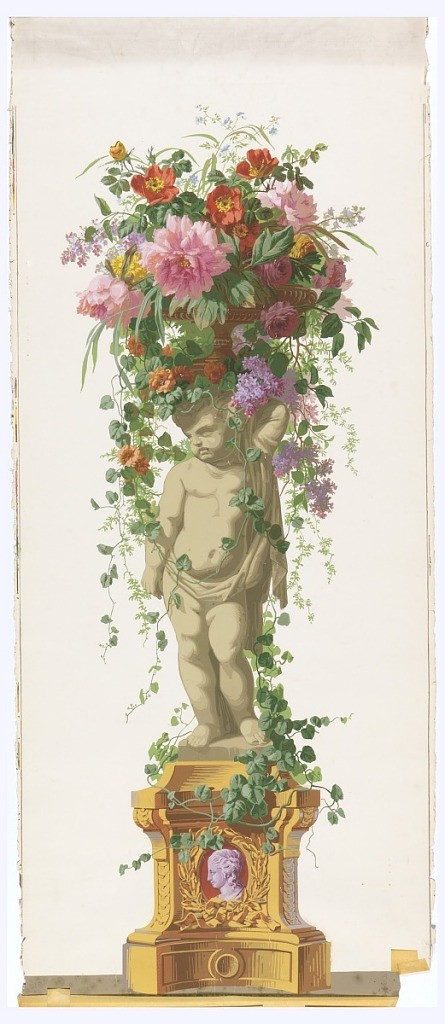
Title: Decorative panel
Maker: Jules Desfossé, French, active 1851 - 1863
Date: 1856–1857
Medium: Block-printed paper
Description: Statue of an infant, standing on vine-covered pedestal with a burgundy and lavender cameo in base. Putti is facing left, supporting a basket of vining flowers. Printed on white ground.